Question: I'm using TinyMCE to embed an 'FLV' video. Using the default media tool with "Flash" selected in the dropdown for "media type", this code is generated:
'''
<object width="320" height="240"
data="/path/to/tiny_mce/plugins/media/moxieplayer.swf"
type="application/x-shockwave-flash">
<param name="src" value="/path/to/tiny_mce/plugins/media/moxieplayer.swf" />
<param name="flashvars" value="url=/path/to/video.flv&amp;poster=/" />
<param name="allowfullscreen" value="true" />
<param name="allowscriptaccess" value="true" />
</object>
'''
It looks like this after saving; white background, invisible until I hover the mouse, then the controls appear:

The video plays fine. I've tried adding an '' tag inside the '<object>', and tried adding the path to an image in the '&poster=' parameter, but it doesn't appear. I can't use YouTube. It doesn't have to be with TinyMCE, I can hand edit the HTML.
How can I add a thumbnail? (<URL>
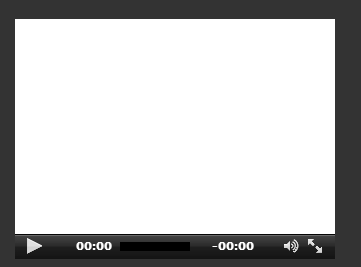
Answer: hope you have good day-
in the flash codes, you cans set 'wmode="transparent"' and the flahs wite backround willn't be displayed and you can place picture behing where the movies is and set 'z-index:-1' so when start playing and video cover pucture here i make example for you to see <URL> is ther